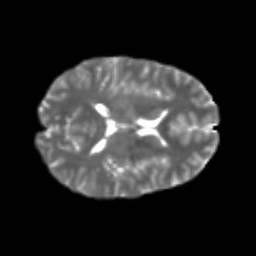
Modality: T2w
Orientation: axial
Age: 20
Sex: female
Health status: healthy
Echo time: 0.074 s